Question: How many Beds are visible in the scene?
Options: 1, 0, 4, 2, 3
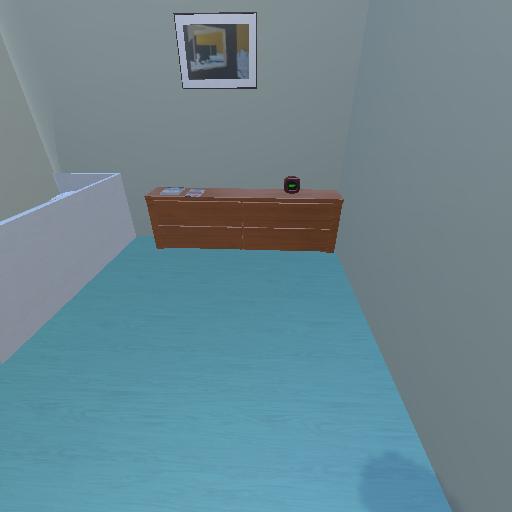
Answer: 1